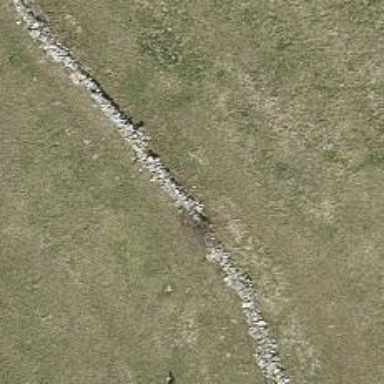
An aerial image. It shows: Dry stone wall barrier.